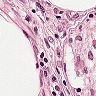
Metastatic tissue present: no